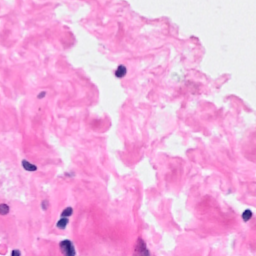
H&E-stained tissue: Breast